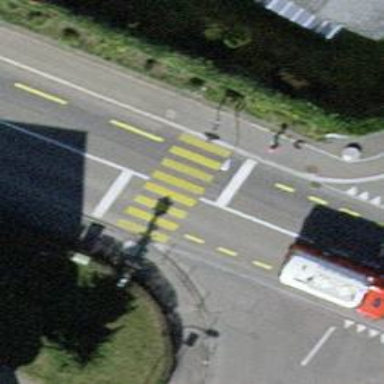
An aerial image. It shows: Road with traffic signals.